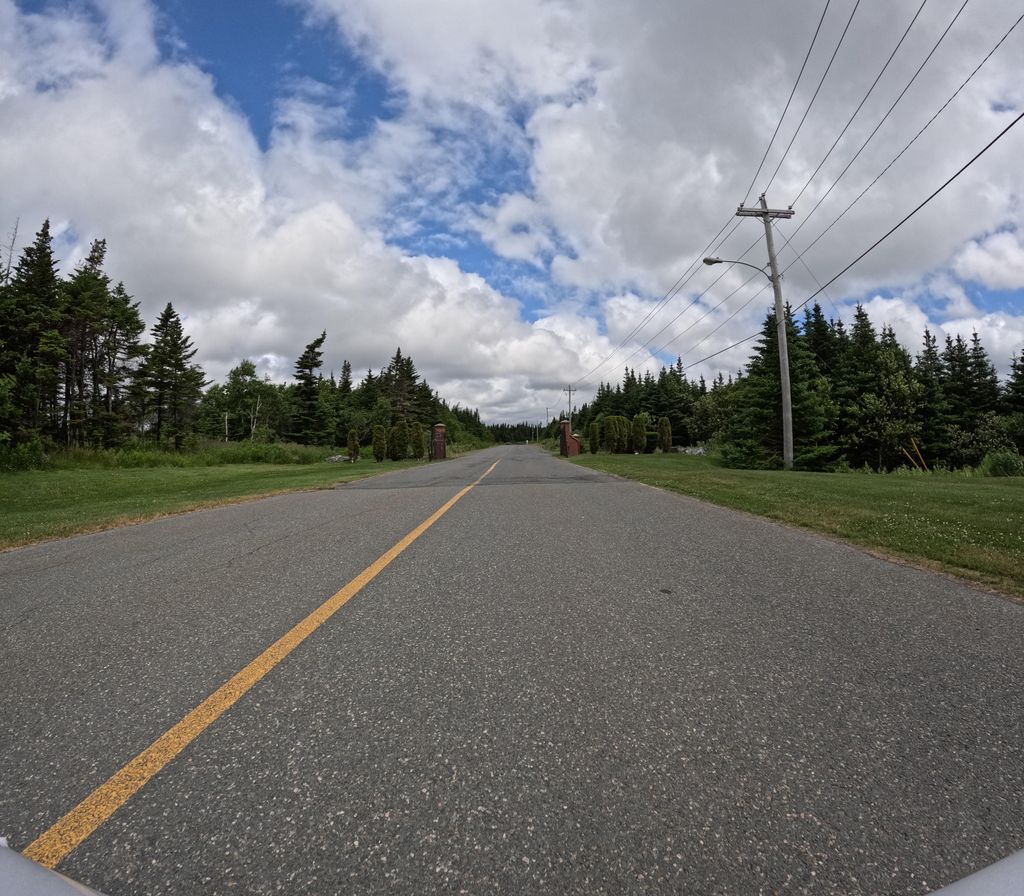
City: st_johns